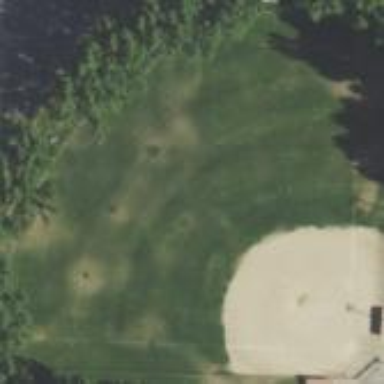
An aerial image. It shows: Baseball pitch for leisure land.